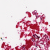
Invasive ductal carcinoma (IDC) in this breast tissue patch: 0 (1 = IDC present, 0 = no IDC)